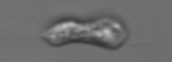
Label: Amoeba